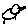
Label: bird